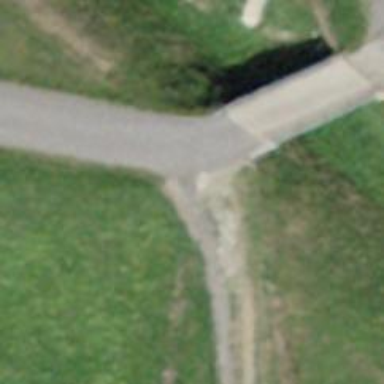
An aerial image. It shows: Entrance with barrier.